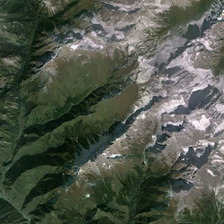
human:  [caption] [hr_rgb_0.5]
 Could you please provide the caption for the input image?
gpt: snow exists on the brown mountains while there is none on the green ones .

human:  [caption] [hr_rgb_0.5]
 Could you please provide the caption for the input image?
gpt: green vally sits under this snow covered mountain .

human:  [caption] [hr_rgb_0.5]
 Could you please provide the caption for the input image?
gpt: snow exists on the brown mountains while there is none on the green ones .

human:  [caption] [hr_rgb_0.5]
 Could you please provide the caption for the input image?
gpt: snow exists on the brown mountains while there is none on the green ones .

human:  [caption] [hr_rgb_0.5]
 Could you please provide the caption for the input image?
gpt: white snows cover small part of a piece of irregular green mountains .